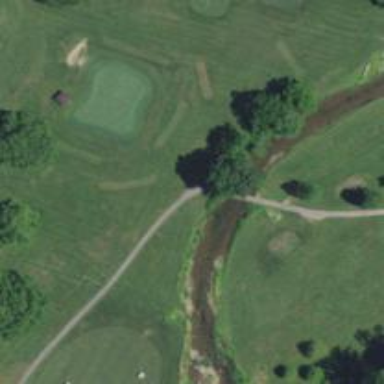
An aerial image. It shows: Path bridge over golf cartpath.